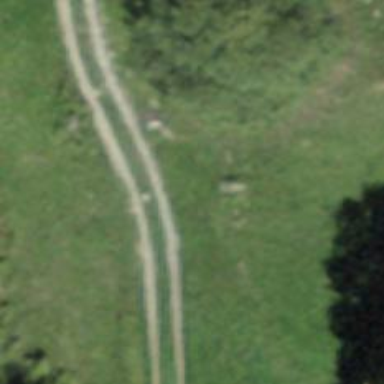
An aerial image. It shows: Track with grade3 tracktype.